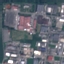
Land use / land cover class: Industrial